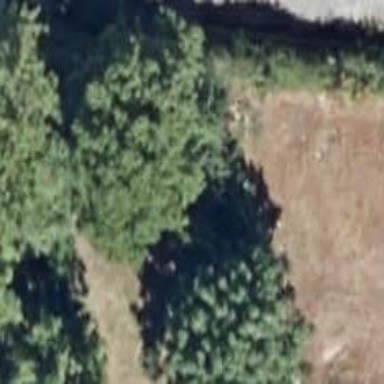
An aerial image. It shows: Retaining wall.